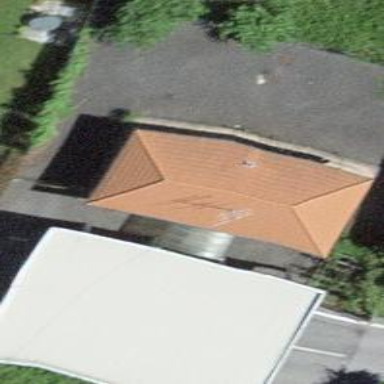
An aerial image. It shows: View of roof of building.